Field crop: maize
Growth stage: 2
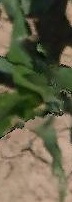
Species: maize